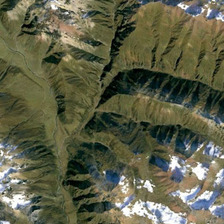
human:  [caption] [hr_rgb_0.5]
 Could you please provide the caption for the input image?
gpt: some white snows cover part of green mountains .

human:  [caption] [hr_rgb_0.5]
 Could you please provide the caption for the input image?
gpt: some white snows cover part of green mountains .

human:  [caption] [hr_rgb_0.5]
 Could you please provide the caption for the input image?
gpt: some white snows cover part of green mountains .

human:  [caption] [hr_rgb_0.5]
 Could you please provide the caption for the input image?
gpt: some white snows cover part of green mountains .

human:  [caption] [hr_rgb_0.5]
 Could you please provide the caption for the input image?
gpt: some white snows cover part of green mountains .